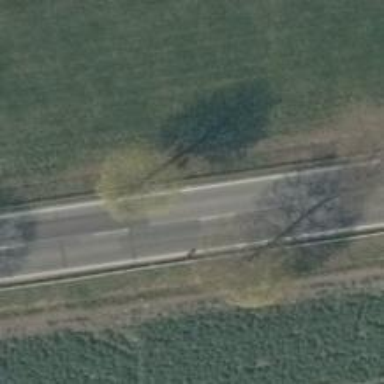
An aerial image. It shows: Deciduous tree with broadleaved leaves.